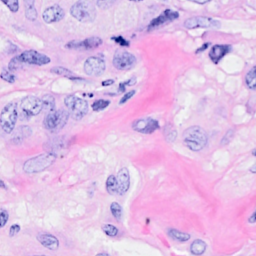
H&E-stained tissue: Breast